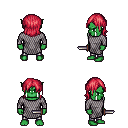
a pixel art fantasy rpg character, male body template, orc, green skin, chain mail, metal pants, ruby red long bangs hairstyle, dagger, four views (front, back, left, right), 2x2 character sprite sheet, small pixel art, hard edges, no anti-aliasing